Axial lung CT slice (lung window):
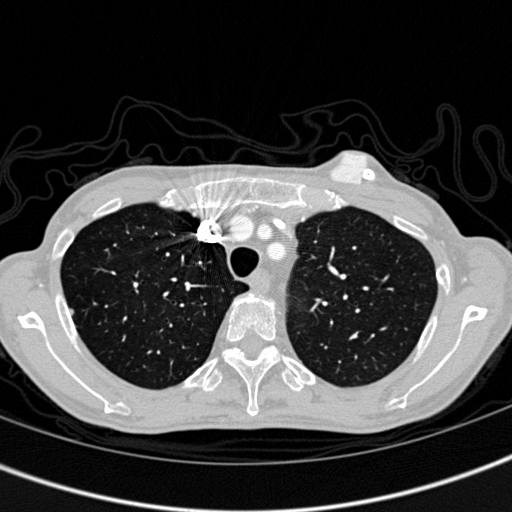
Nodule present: no